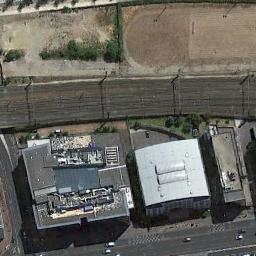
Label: railway